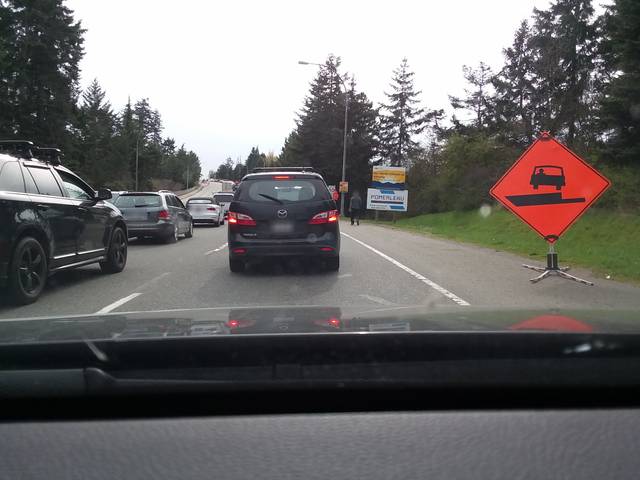
Region: Canada
Coordinates: 48.466, -123.397